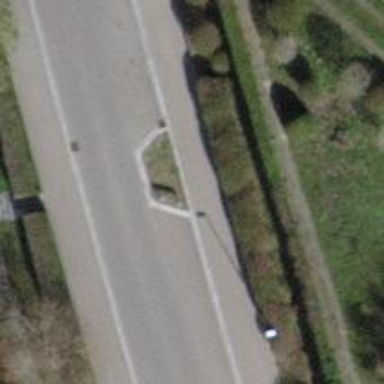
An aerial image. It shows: Traffic calming feature called choker.